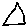
Label: triangle